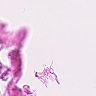
Metastatic tissue present: no